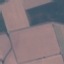
Land use / land cover class: AnnualCrop